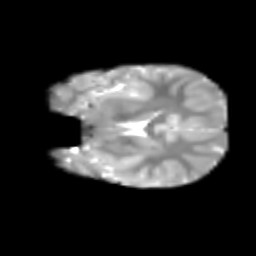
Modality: T2w
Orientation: coronal
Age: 7
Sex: female
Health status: healthy